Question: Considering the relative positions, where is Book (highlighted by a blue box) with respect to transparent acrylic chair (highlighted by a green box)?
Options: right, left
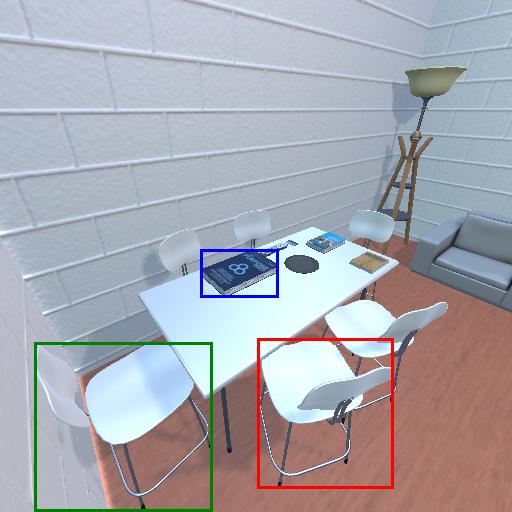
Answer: right